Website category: university
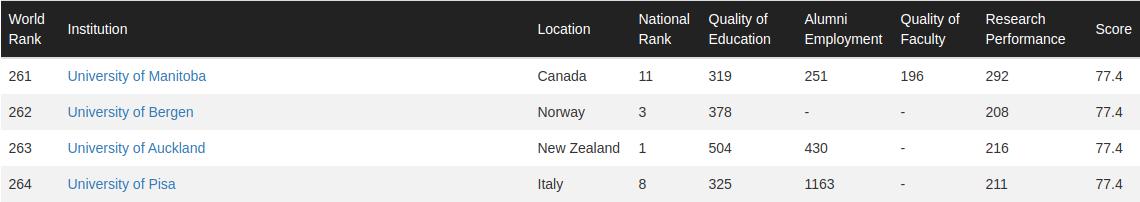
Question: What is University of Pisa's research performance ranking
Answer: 211

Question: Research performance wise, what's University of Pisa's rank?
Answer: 211

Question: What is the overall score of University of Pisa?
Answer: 77.4

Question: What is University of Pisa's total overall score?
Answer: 77.4

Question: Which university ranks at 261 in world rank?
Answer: University of Manitoba

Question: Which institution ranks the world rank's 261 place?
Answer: University of Manitoba

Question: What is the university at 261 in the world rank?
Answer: University of Manitoba

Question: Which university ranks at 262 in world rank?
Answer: University of Bergen

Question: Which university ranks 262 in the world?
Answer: University of Bergen

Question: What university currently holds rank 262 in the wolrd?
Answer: University of Bergen

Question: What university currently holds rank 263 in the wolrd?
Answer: University of Auckland

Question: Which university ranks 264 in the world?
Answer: University of Pisa

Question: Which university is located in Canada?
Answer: University of Manitoba

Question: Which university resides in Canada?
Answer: University of Manitoba

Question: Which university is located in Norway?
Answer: University of Bergen

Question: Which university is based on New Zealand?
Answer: University of Auckland

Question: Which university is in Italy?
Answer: University of Pisa

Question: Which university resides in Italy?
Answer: University of Pisa

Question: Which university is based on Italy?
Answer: University of Pisa

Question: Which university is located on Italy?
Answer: University of Pisa

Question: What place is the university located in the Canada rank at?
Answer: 261

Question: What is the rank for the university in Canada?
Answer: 261

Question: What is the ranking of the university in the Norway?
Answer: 262

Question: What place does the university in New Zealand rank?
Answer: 263

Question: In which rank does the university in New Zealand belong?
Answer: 263

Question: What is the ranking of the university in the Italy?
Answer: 264

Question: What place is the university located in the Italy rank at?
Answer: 264

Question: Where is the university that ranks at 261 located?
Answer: Canada

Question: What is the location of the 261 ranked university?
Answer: Canada

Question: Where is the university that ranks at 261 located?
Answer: Canada

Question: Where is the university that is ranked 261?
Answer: Canada

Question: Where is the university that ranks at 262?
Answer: Norway

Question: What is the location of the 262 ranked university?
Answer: Norway

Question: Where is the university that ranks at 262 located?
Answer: Norway

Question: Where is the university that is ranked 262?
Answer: Norway

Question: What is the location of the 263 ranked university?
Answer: New Zealand

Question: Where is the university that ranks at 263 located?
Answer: New Zealand

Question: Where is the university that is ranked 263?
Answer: New Zealand

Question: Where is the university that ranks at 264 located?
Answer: Italy

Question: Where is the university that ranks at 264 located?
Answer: Italy